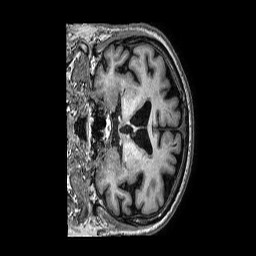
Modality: T1w
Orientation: coronal
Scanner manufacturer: philips
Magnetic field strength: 3 T
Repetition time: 0.006764 s
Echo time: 0.003039 s